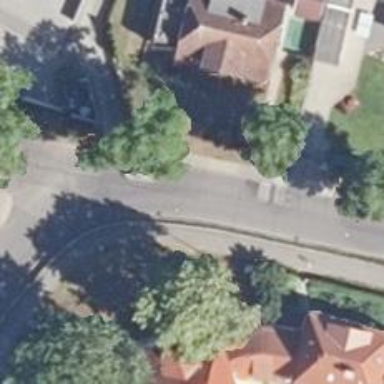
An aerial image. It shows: Residential road with asphalt surface. Sidewalk is present on the left side.